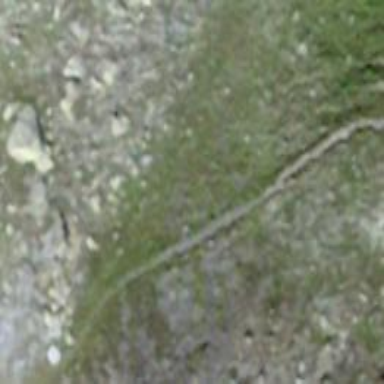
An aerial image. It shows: Path.